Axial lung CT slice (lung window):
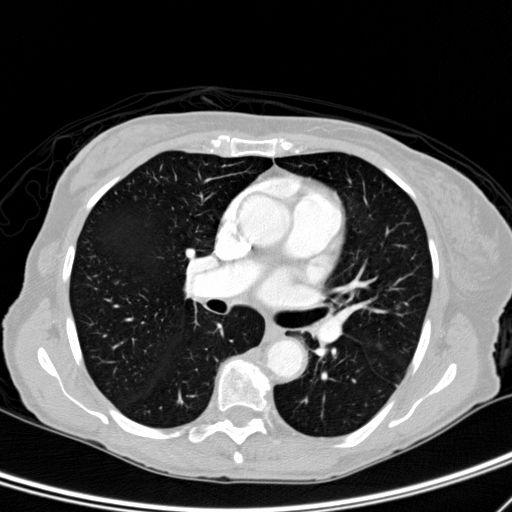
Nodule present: no